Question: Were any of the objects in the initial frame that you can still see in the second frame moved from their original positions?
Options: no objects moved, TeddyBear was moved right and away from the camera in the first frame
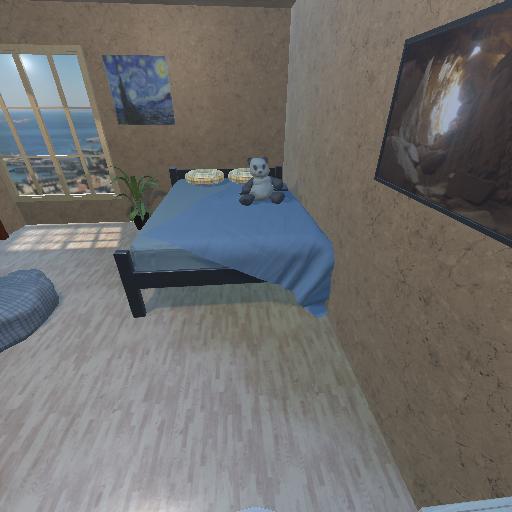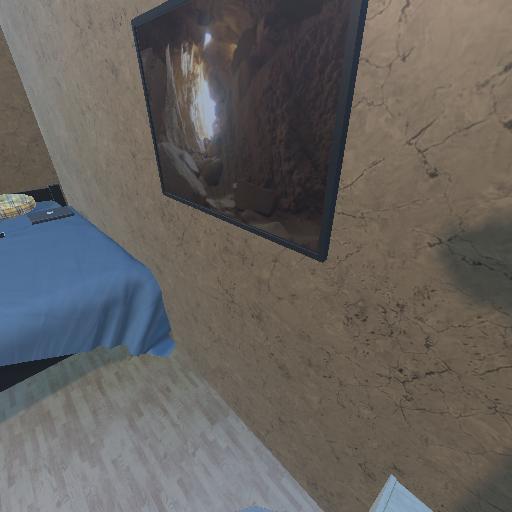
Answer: no objects moved